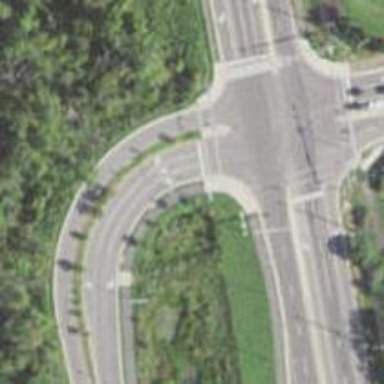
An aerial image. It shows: Pedestrian crossing with zebra markings on footway.